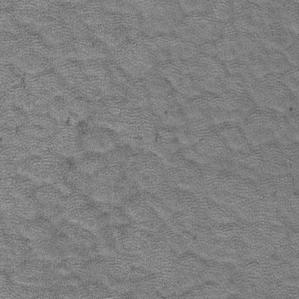
Label: frost